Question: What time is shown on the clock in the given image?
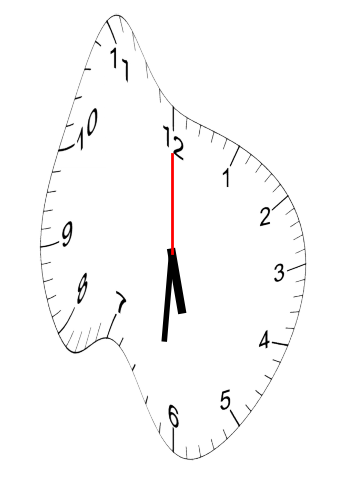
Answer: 05:31:00